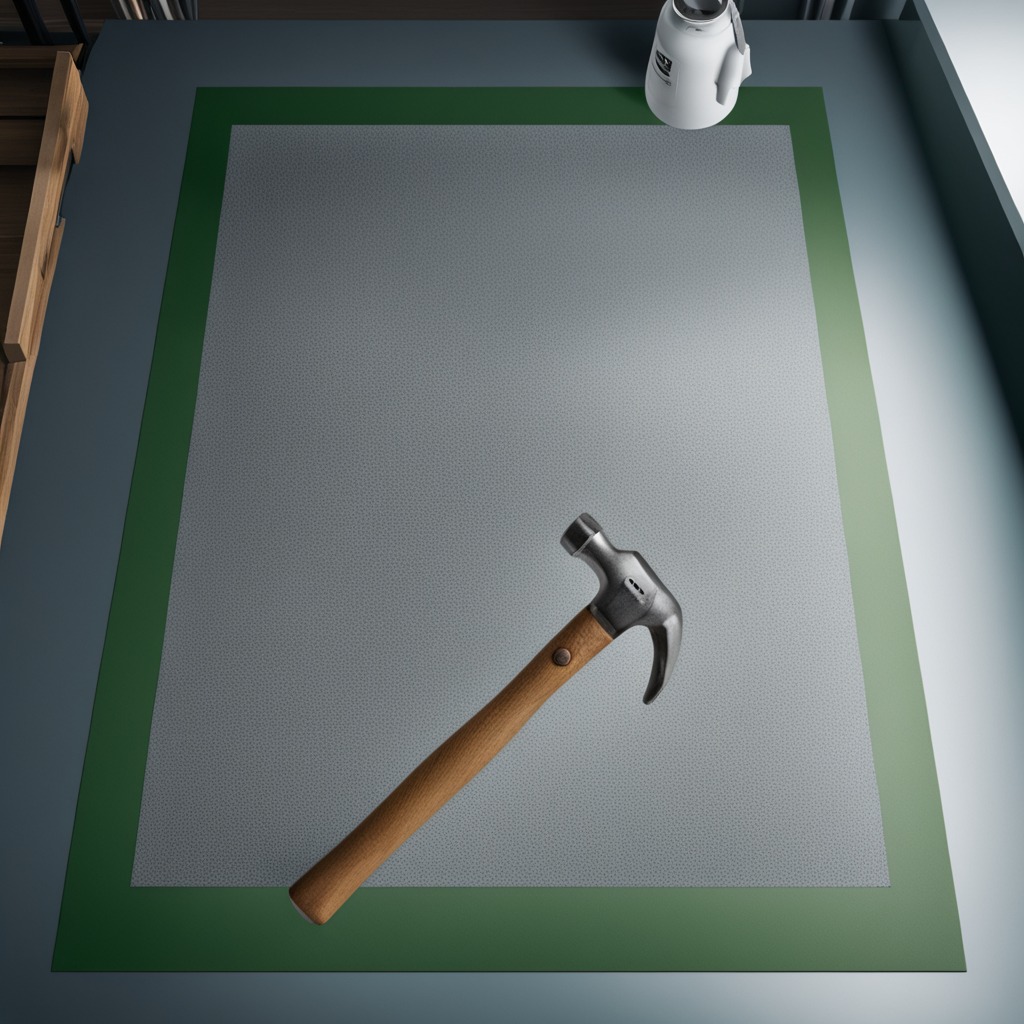
A hammer lies on the clean granite tabletop covered with a green rubber mat inside a workshop under bright overhead lighting crisp shadows high clarity worn but beneath the mat.